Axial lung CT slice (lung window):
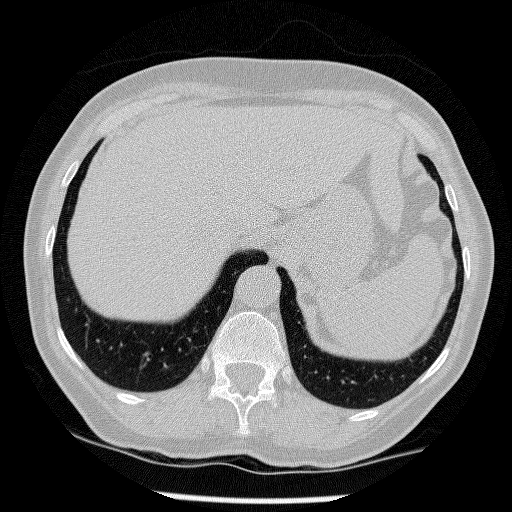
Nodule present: no